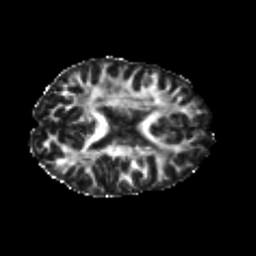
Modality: FA
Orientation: axial
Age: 25
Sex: female
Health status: healthy
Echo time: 0.074 s